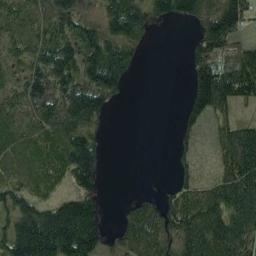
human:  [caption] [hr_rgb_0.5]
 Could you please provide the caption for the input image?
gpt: The lake is surrounded by some groves of trees and the water is dark blue .

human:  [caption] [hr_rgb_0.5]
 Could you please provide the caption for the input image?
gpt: An irregularly shaped blue lake on the ground with green vegetation .

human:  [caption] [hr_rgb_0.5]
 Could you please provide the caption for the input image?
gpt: The lake is dark green .

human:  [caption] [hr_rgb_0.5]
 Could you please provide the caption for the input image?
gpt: Many trees are around the lake .

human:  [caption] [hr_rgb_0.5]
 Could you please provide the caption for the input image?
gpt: There are green farmlands around the lake .